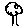
Label: tree